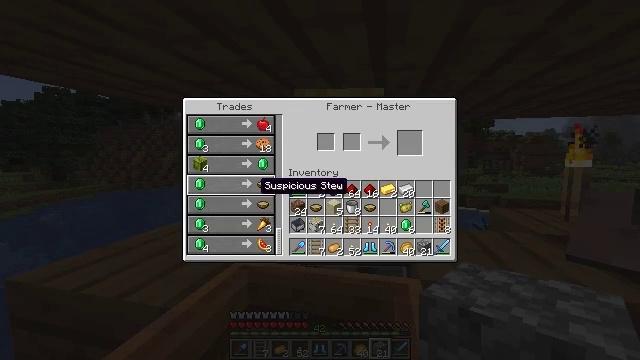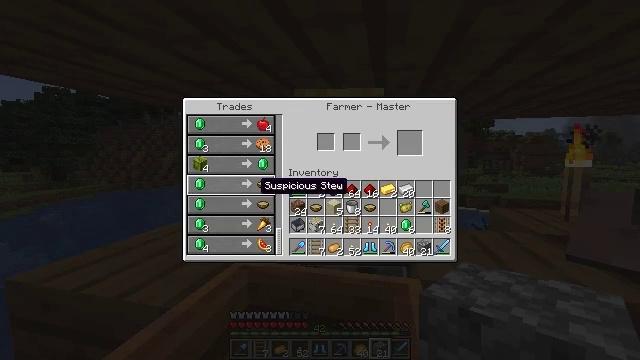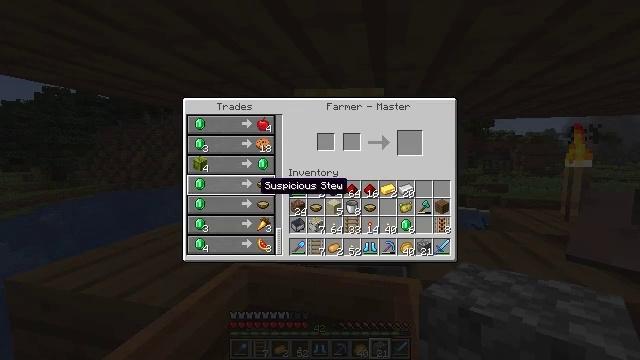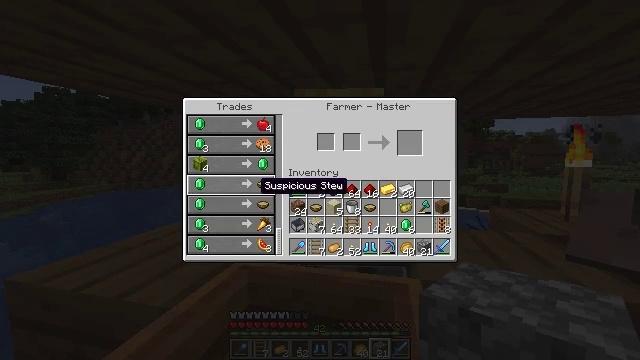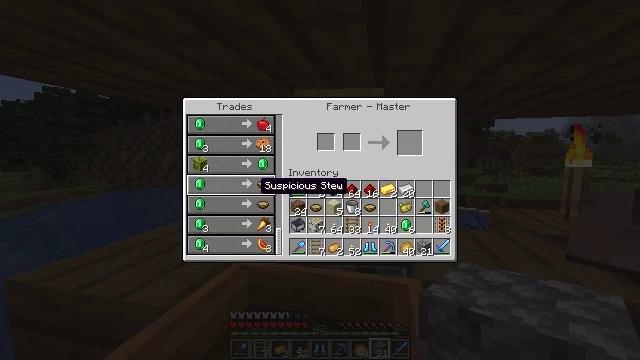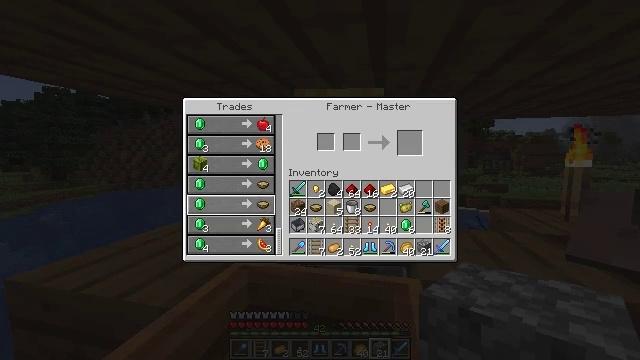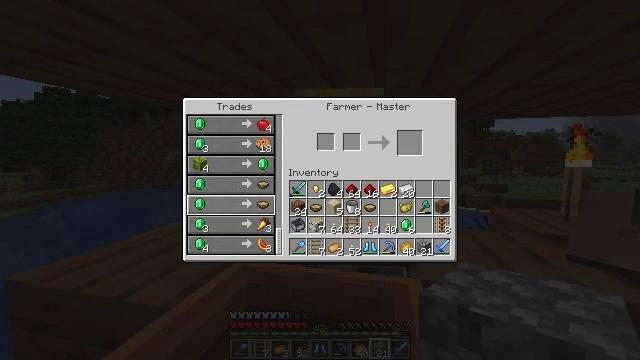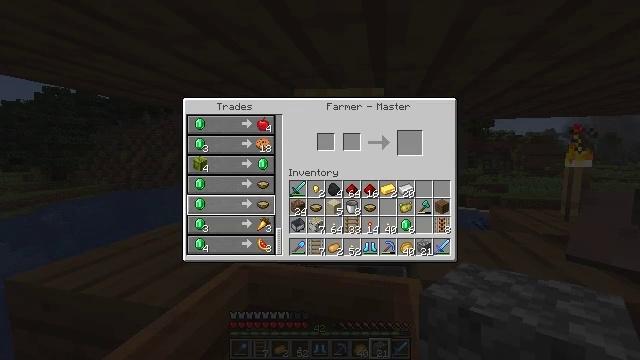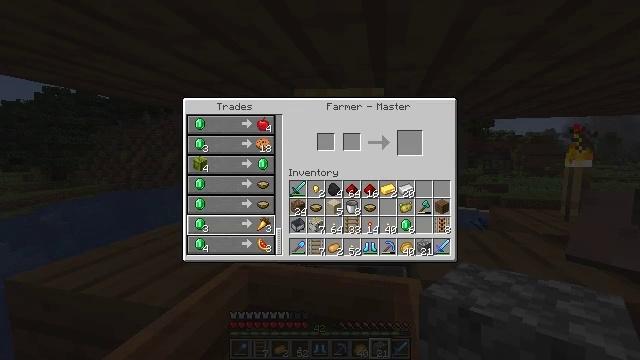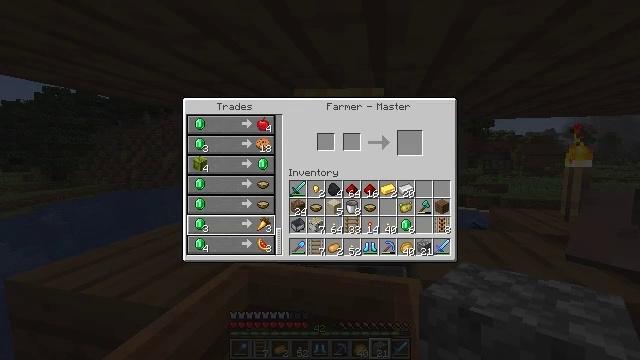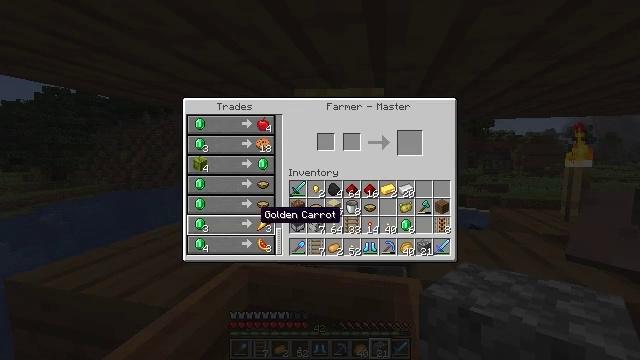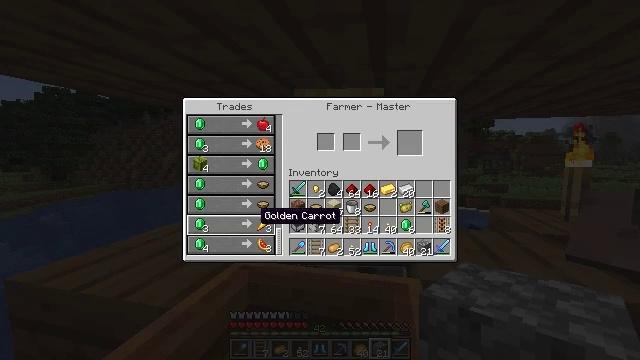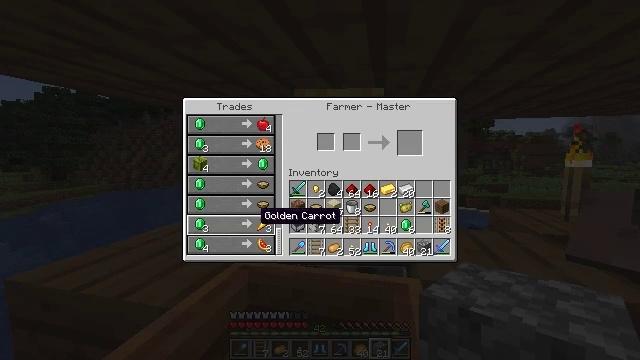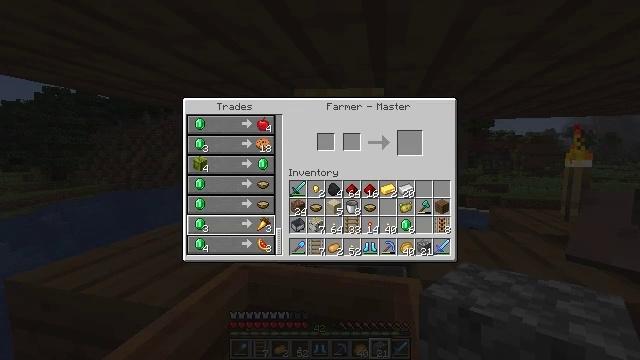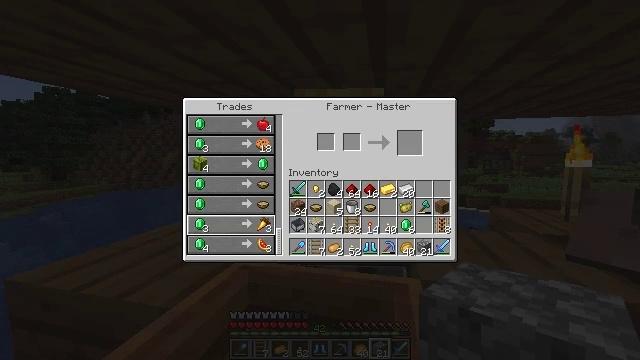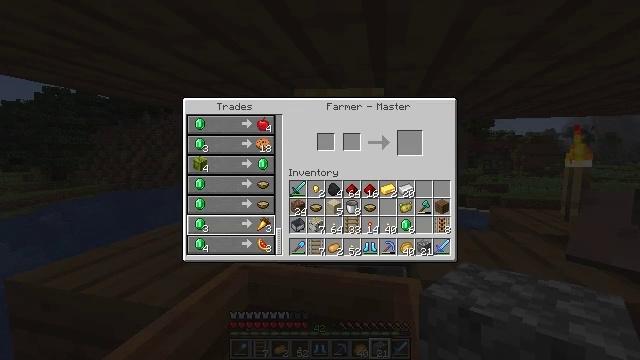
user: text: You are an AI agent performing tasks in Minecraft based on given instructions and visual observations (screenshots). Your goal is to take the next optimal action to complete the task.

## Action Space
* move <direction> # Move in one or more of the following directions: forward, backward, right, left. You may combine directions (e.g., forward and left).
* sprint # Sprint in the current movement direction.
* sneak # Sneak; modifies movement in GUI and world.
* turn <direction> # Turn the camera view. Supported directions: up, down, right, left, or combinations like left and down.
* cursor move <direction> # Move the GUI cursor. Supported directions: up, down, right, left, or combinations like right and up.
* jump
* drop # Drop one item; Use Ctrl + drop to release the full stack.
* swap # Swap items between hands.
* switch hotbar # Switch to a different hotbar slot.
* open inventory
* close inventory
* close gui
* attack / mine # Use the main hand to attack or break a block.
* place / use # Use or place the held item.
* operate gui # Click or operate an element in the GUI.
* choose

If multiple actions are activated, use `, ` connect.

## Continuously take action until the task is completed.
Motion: motion action
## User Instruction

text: Get a golden carrot crafted with gold nuggets and a carrot.
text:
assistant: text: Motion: no_op
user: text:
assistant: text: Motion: no_op
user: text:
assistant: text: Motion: no_op
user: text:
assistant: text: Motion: no_op
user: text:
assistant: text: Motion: no_op
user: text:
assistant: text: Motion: cursor move down
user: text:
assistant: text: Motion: no_op
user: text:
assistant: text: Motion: no_op
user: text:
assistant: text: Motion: no_op
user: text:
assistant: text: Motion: no_op
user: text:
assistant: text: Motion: no_op
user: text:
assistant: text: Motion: no_op
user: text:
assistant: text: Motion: no_op
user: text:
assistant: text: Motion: cursor move left
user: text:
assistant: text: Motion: no_op
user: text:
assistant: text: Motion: no_op
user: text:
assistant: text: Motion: no_op
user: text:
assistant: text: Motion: no_op
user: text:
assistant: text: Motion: no_op
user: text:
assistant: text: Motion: no_op
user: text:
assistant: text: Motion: no_op
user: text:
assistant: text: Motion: no_op
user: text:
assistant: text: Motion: no_op
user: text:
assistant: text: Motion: no_op
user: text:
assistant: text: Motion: no_op
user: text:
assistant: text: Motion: no_op
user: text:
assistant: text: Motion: no_op
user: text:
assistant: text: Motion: no_op
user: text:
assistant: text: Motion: no_op
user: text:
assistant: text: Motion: no_op